Field crop: maize
Growth stage: 2
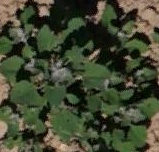
Species: chenopodium